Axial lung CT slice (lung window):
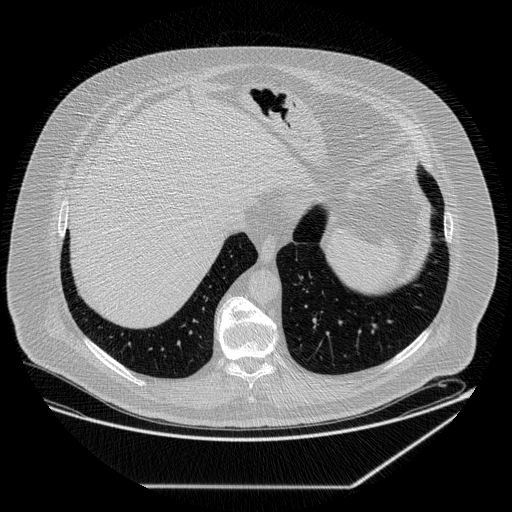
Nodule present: no